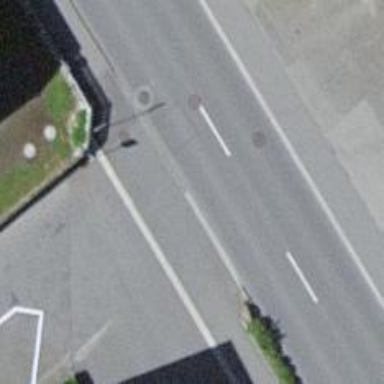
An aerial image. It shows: Asphalt road with sidewalks on both sides. The road is classified as primary highway.